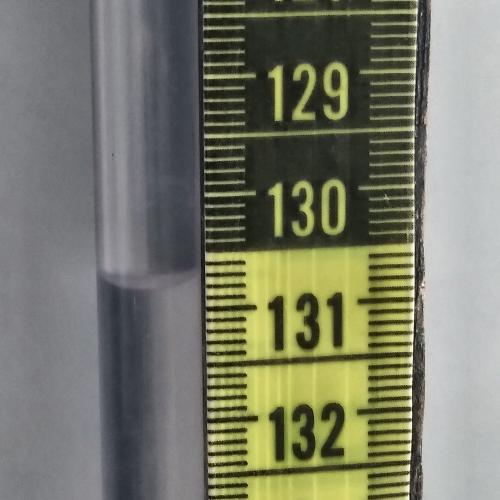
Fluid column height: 130.8 cm